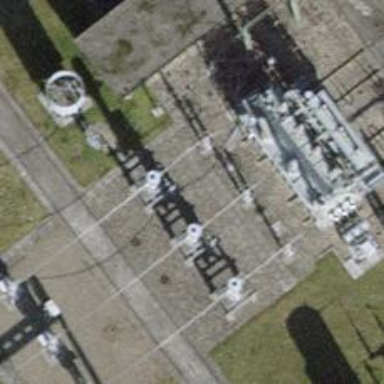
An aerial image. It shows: Insulator used in power equipment.